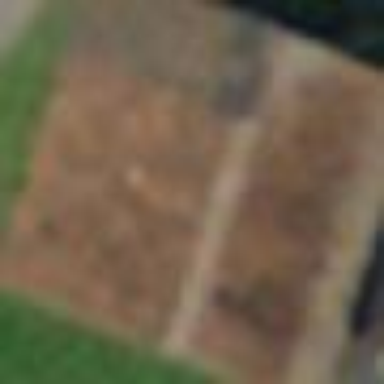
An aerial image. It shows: Barn.